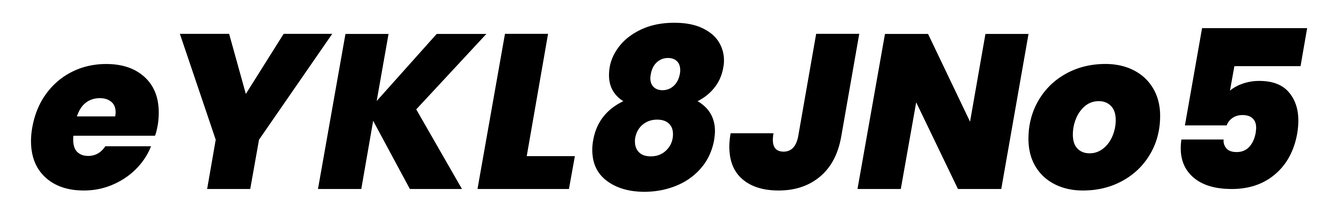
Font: Poppins-ExtraBoldItalic